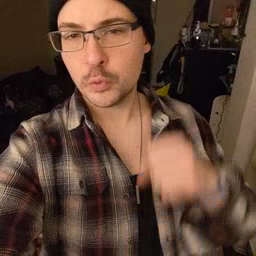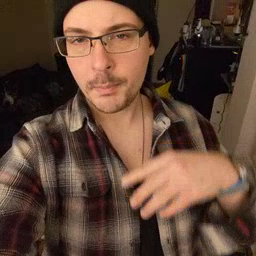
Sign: drop